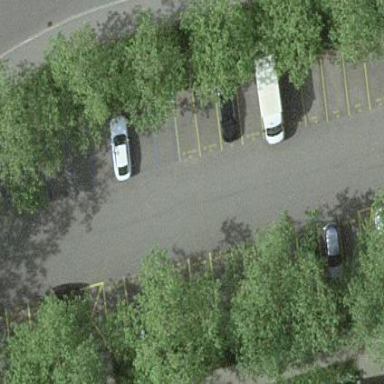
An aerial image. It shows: Street-side parking area.